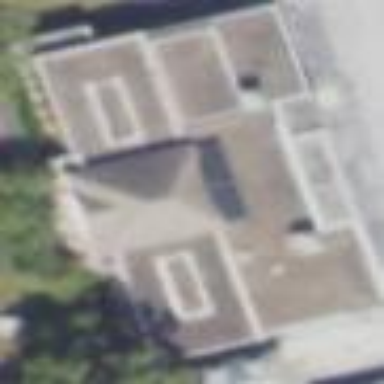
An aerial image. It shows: Building.